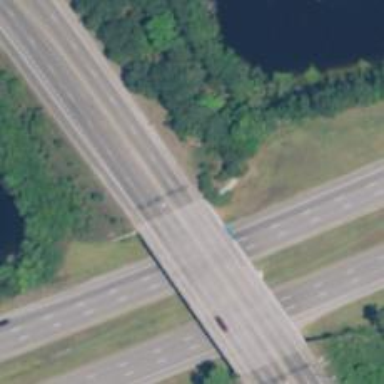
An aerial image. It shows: Bridge on trunk expressway.